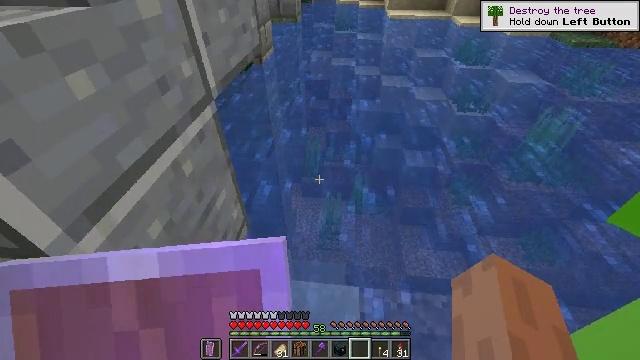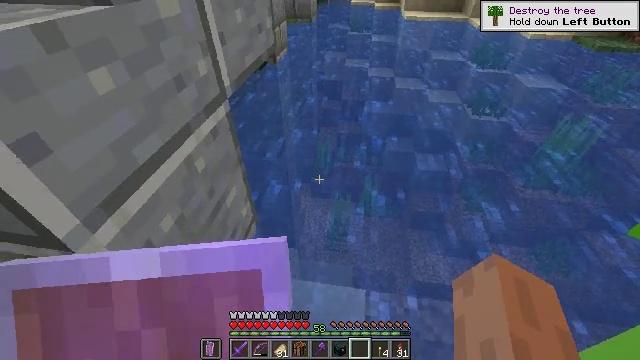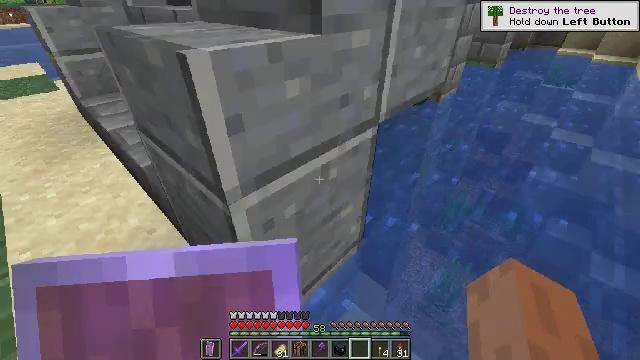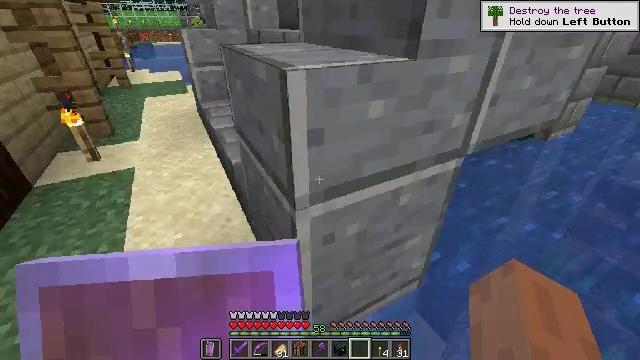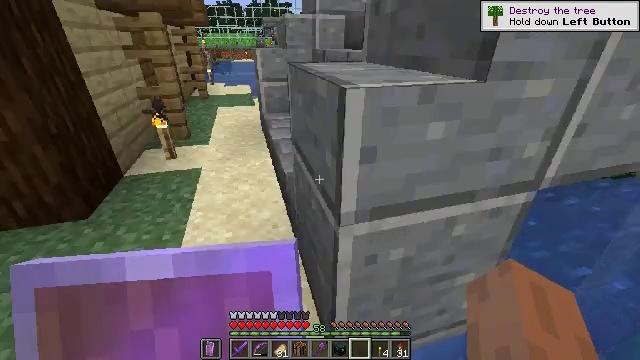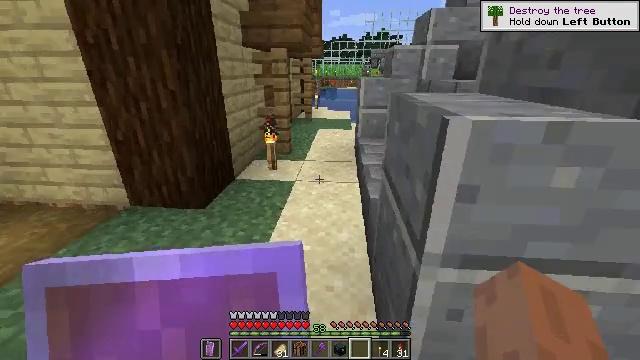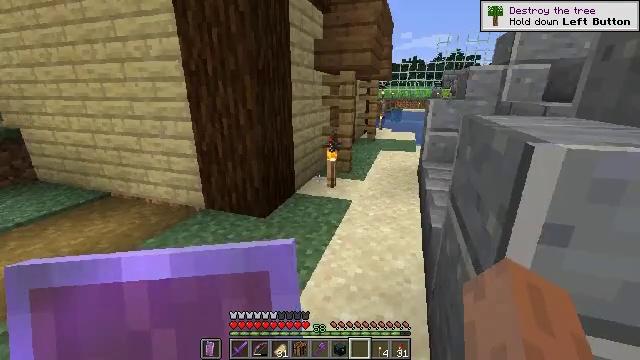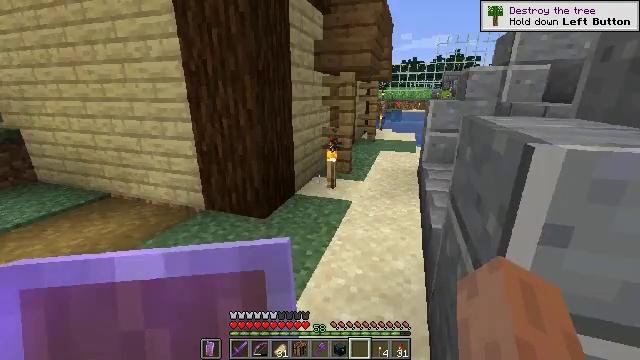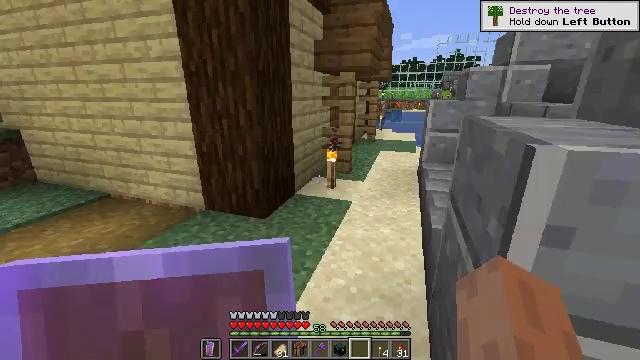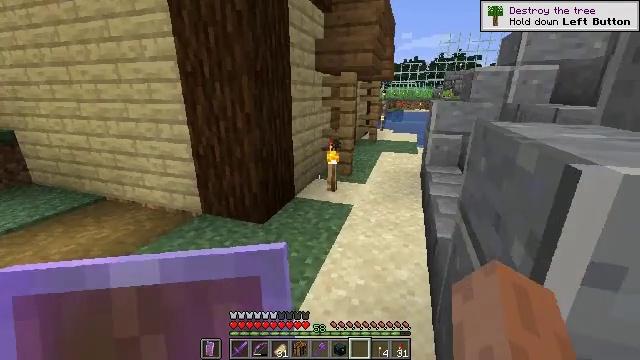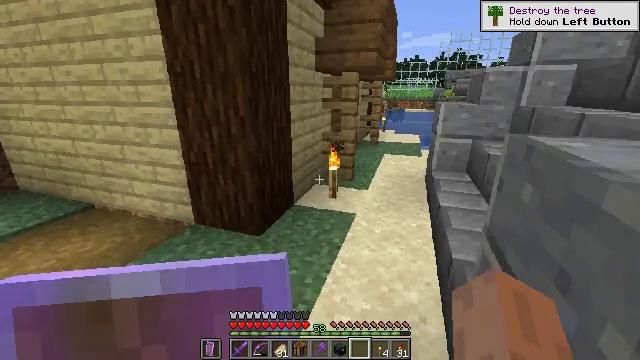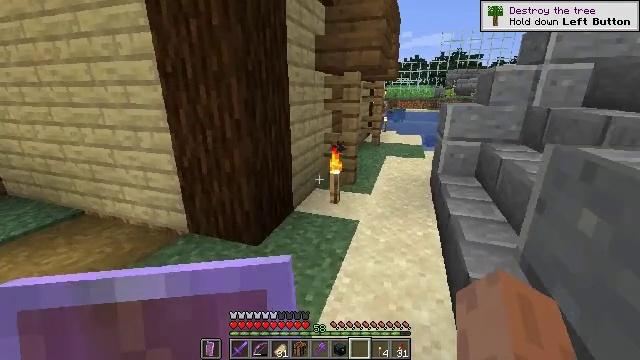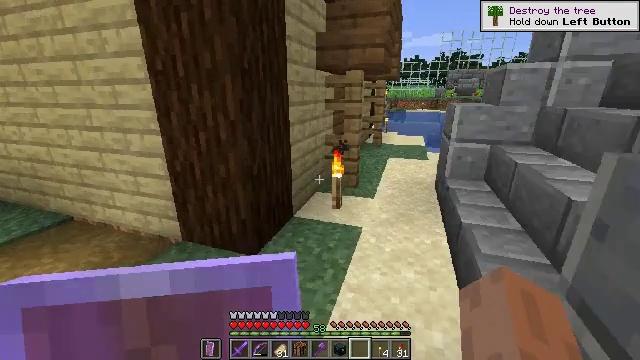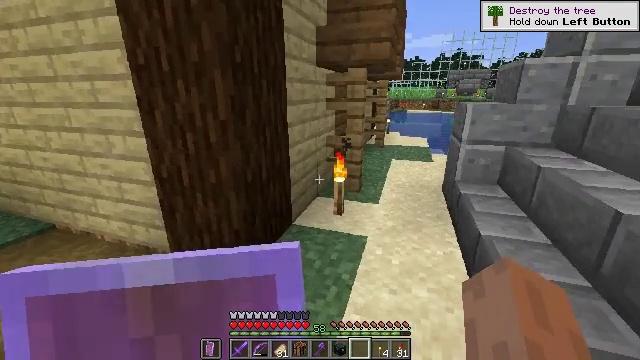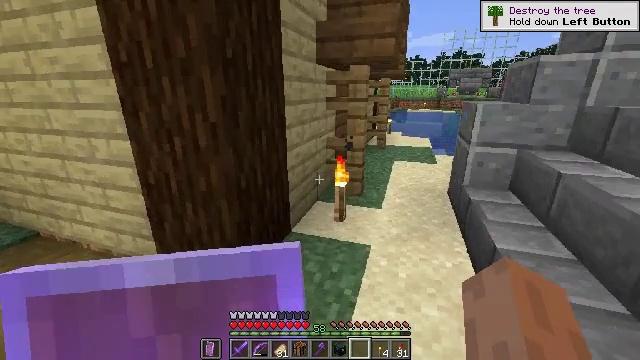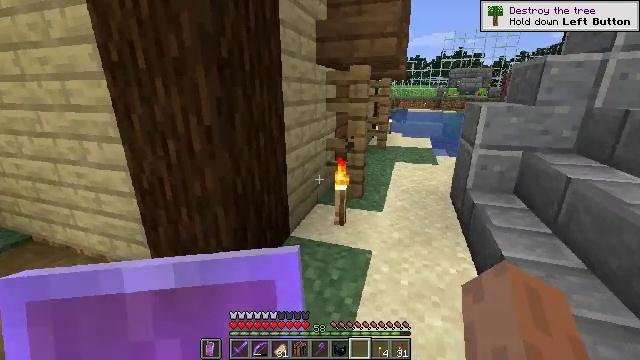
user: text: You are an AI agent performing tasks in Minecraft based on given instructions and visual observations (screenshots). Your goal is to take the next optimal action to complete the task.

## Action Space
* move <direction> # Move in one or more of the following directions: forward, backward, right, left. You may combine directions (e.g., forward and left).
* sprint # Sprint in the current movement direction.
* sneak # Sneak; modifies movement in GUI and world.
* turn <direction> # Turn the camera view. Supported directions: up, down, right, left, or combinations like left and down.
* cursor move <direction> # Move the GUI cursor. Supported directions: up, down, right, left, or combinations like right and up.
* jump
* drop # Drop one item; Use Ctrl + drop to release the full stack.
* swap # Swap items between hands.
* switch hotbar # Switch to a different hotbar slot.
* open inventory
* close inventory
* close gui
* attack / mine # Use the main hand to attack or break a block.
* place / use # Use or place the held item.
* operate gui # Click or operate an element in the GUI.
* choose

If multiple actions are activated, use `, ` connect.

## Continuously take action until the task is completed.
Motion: motion action
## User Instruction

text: Combine iron nuggets and a torch to create a lantern.
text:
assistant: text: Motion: turn left
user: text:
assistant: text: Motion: turn left and up
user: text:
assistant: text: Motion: turn left and up
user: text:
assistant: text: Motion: turn left and up
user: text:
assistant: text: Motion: turn left and up
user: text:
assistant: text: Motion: turn left and up
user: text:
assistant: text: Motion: no_op
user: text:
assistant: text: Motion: move forward
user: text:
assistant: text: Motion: move forward
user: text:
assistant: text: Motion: move forward
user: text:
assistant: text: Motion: move forward
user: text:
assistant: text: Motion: move forward
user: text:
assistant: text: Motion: move forward
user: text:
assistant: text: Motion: move forward
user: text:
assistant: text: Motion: move forward
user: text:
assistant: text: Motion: move forward
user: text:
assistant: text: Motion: move forward
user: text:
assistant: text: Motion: move forward and move right
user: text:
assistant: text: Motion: move forward and move right
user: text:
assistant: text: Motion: move forward and move right
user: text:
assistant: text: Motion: move forward and move right
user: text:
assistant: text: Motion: move forward and move right
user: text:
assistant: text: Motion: move forward
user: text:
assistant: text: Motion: move forward, turn left
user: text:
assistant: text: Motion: move forward, turn left and up
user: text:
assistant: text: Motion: move forward, turn left and up
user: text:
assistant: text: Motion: move forward and move left
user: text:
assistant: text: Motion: move forward and move left
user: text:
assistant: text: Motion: move forward and move left
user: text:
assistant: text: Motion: move forward and move left